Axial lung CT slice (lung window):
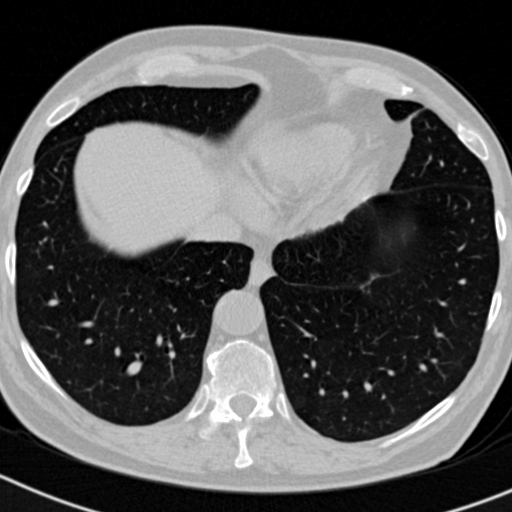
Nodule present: no